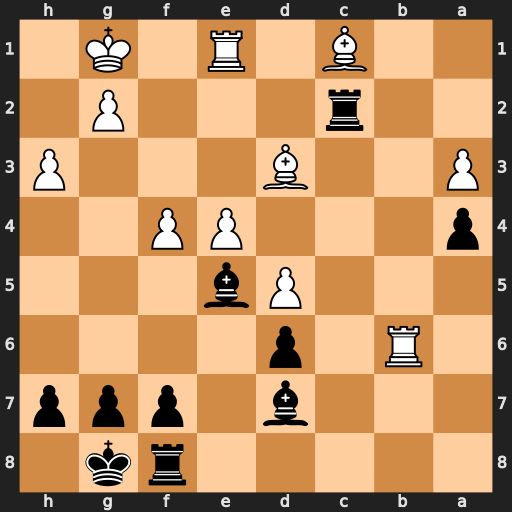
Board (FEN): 5rk1/3b1ppp/1R1p4/3Pb3/p3PP2/P2B3P/2r3P1/2B1R1K1
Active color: b
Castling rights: -
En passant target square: -
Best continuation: Rxc1 Rxc1 Bd4+ Kh2 Bxb6